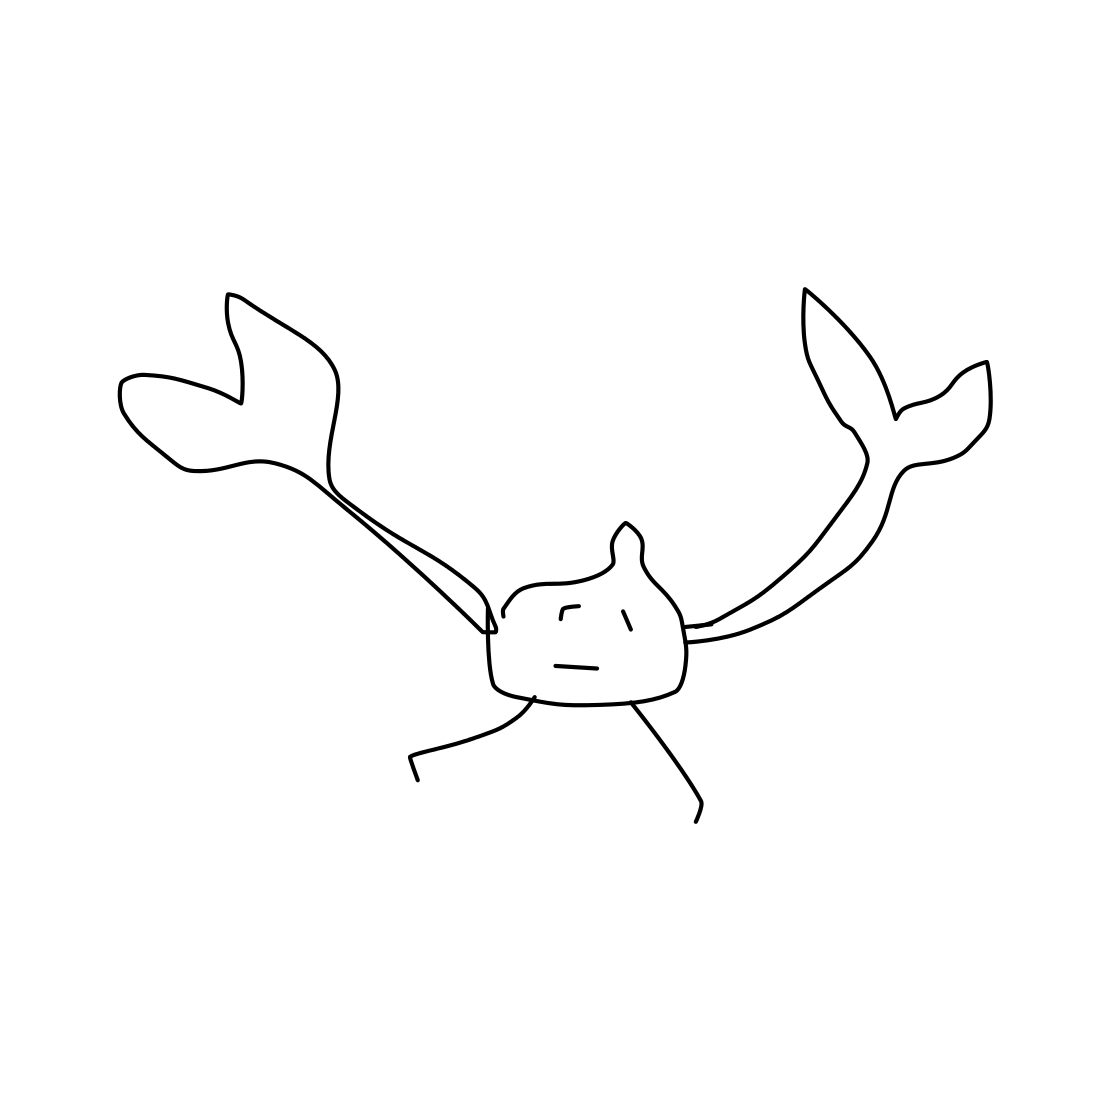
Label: lobster